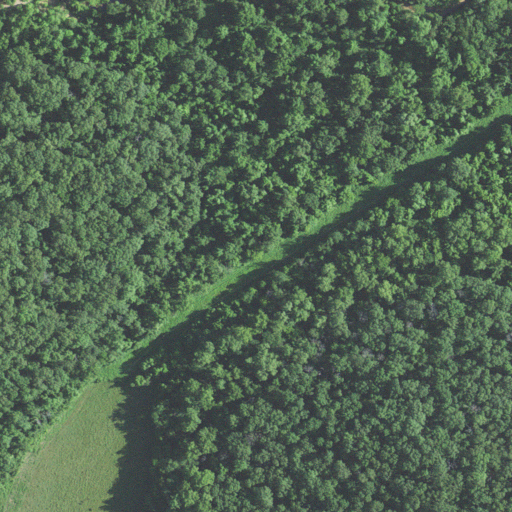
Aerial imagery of valley in Missouri named Possum Hollow containing deciduous forest, mixed forest, woody wetlands, and pasture